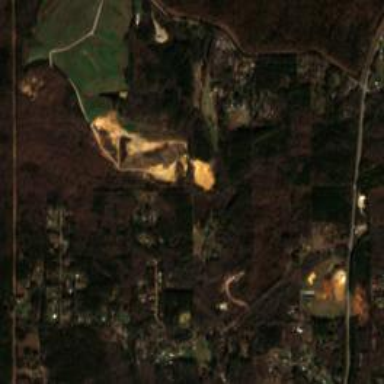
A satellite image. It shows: Quarry area.